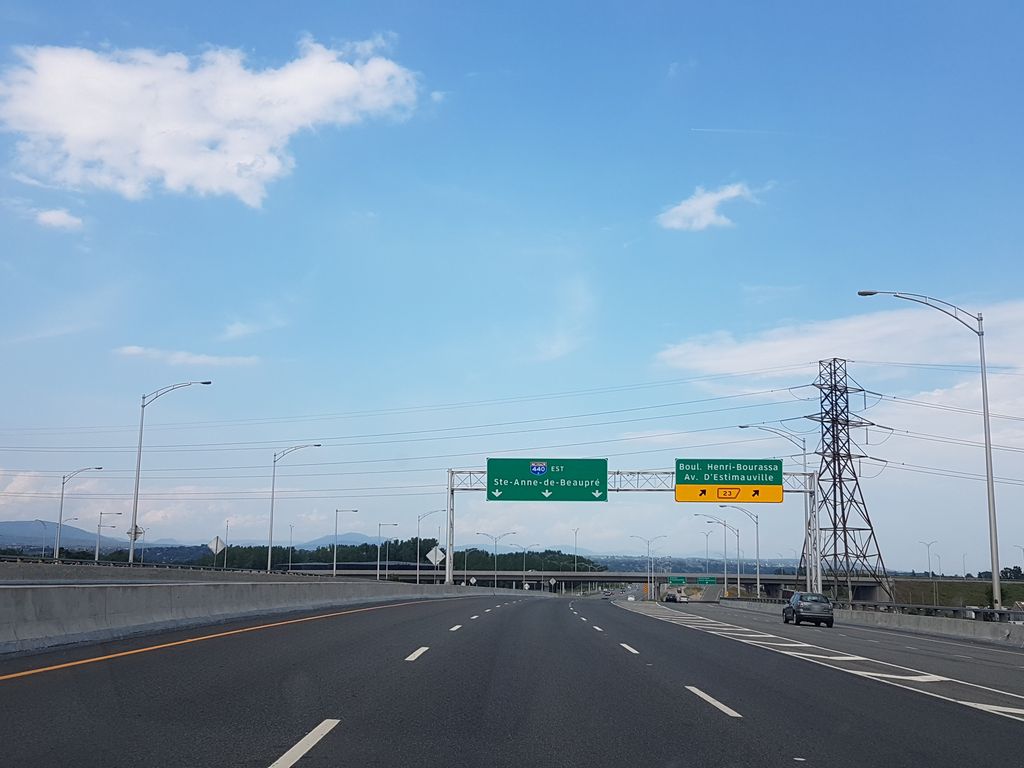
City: quebec_city